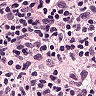
Metastatic tissue present: yes